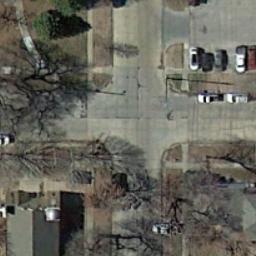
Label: intersection